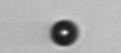
Label: bead